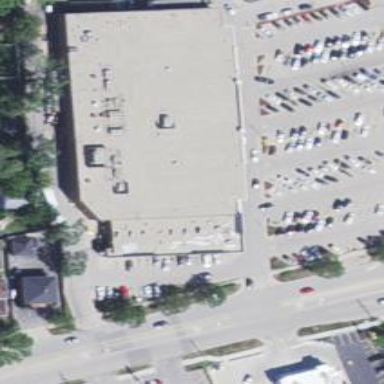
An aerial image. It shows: Pharmacy providing healthcare services.